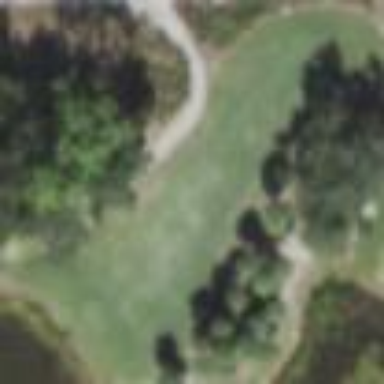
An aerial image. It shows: Rough area on grassy golf course.